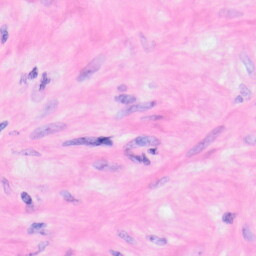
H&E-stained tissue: Kidney